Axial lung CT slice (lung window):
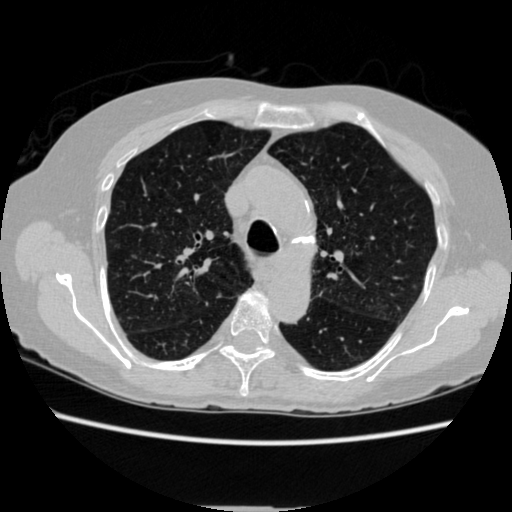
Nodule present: no